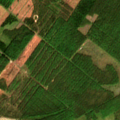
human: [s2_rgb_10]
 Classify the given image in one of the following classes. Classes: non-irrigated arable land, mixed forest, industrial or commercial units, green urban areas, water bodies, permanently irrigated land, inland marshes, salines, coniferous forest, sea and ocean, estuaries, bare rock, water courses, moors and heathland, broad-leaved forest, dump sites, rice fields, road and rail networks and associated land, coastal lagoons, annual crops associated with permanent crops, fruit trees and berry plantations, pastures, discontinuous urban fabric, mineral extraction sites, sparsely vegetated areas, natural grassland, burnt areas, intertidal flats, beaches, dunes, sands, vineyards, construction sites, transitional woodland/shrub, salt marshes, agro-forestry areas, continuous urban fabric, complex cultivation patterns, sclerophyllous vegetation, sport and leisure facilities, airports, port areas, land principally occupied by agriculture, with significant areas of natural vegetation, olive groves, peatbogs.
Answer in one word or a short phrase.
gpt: coniferous forest, mixed forest, transitional woodland/shrub